Aerial crown-view tile of a tropical tree (Barro Colorado Island, Panama), acquired 20240813:
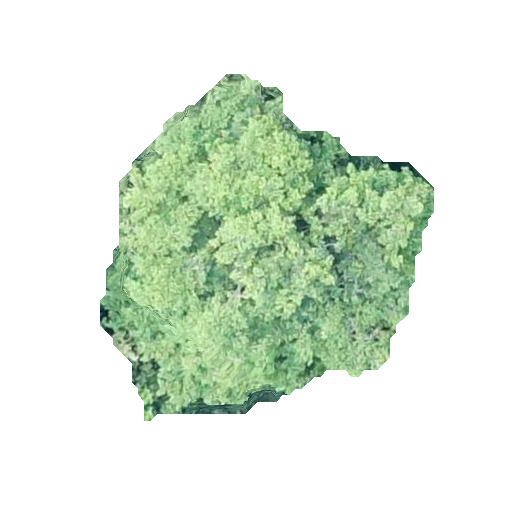
Species: Tabernaemontana arborea
GBIF accepted scientific name: Tabernaemontana arborea
Crown area: 118.993 m²